【题型】填空题　【知识点】向量　【难度】medium
如图，点$D$是$\triangle ABC$的重心，连接$BD$，如果$\overrightarrow{BA} = \vec{a}$，$\overrightarrow{BC} = \vec{b}$，那么$\overrightarrow{BD} = \underline{\quad\quad}$。

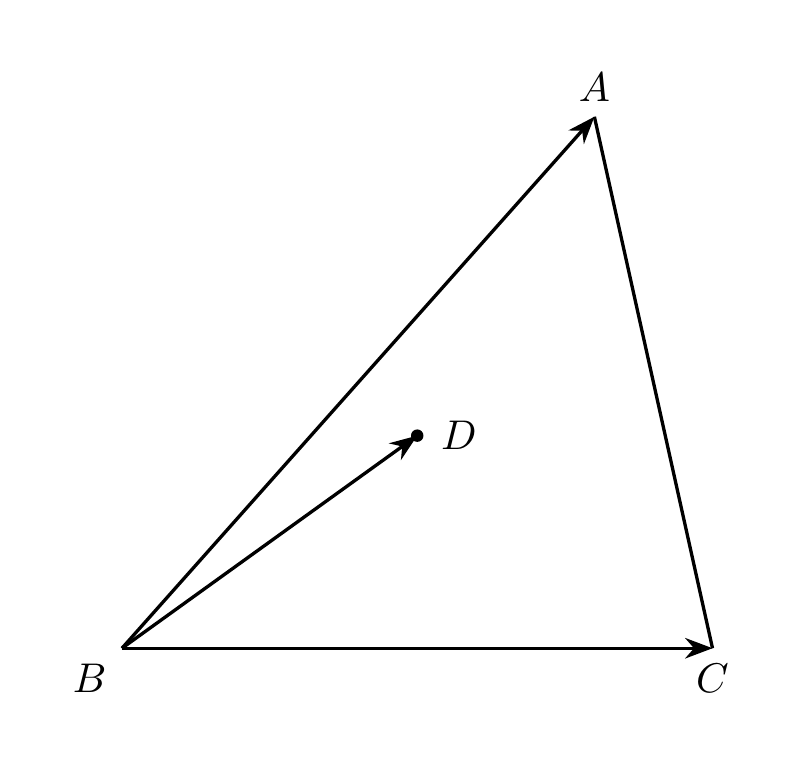
【解答】
\noindent
\textbf{【答案】} $\boldsymbol{\frac{1}{3}\vec{a} + \frac{1}{3}\vec{b}}$

\vspace{0.5em}
\noindent
\textbf{【分析】} 本题考查了平面向量与三角形重心的知识，掌握三角形法则与三角形重心的性质是解题的关键。延长$BD$交$AC$于点$E$，由$\overrightarrow{BA} = \vec{a}$，$\overrightarrow{BC} = \vec{b}$，根据三角形法则，即可求得$\overrightarrow{CA} = \overrightarrow{BA} - \overrightarrow{BC} = \vec{a} - \vec{b}$，再由点$D$是$\triangle ABC$的重心，根据重心的性质，即可求出结果。

\vspace{0.5em}
\noindent
\textbf{【详解】} 解：延长$BD$交$AC$于点$E$，

\[
\therefore \overrightarrow{CA} = \overrightarrow{BA} - \overrightarrow{BC} = \vec{a} - \vec{b},
\]
$\because$ 点$D$是$\triangle ABC$的重心，
$\therefore BE$是$\triangle ABC$的中线，
\[
\therefore \overrightarrow{CE} = \frac{1}{2}\overrightarrow{CA} = \frac{1}{2}(\vec{a} - \vec{b}),
\]
\[
\therefore \overrightarrow{BE} = \overrightarrow{BC} + \overrightarrow{CE} = \vec{b} + \frac{1}{2}(\vec{a} - \vec{b}) = \frac{1}{2}(\vec{a} + \vec{b}),
\]
$\because$ 点$D$是$\triangle ABC$的重心，
\[
\therefore \overrightarrow{BD} = \frac{2}{3} \times \overrightarrow{BE} = \frac{2}{3} \times \frac{1}{2}(\vec{a} + \vec{b}) = \frac{1}{3}\vec{a} + \frac{1}{3}\vec{b},
\]
故答案为：$\boldsymbol{\frac{1}{3}\vec{a} + \frac{1}{3}\vec{b}}$。
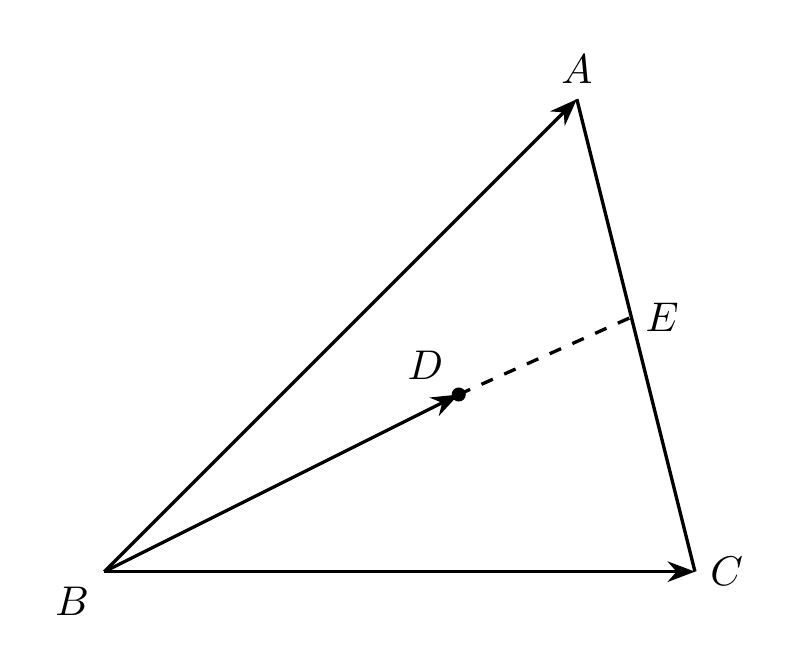